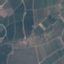
Land use / land cover class: PermanentCrop